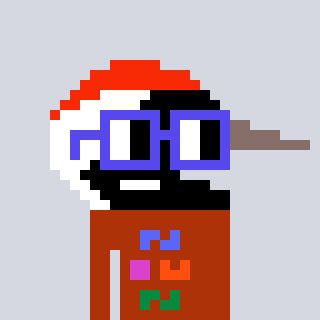
a pixel art character with square blue glasses, a crane-shaped head and a hotbrown-colored body on a cool background